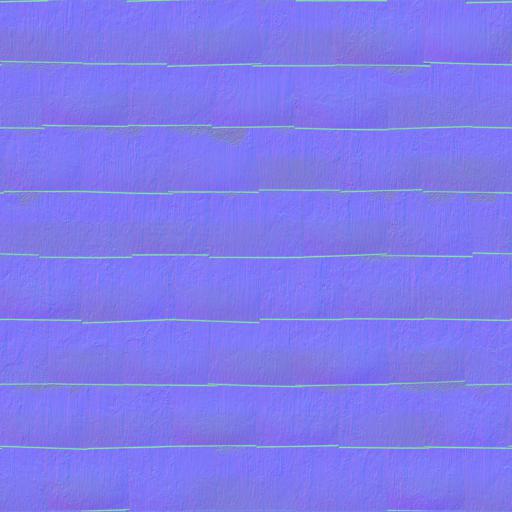
shingles siding weathered wood wooden